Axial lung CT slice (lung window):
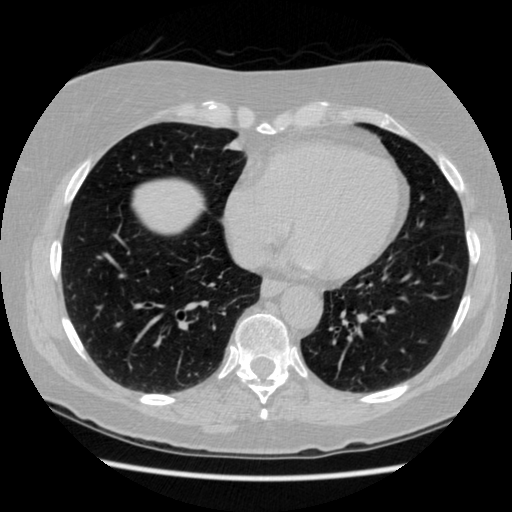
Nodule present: no